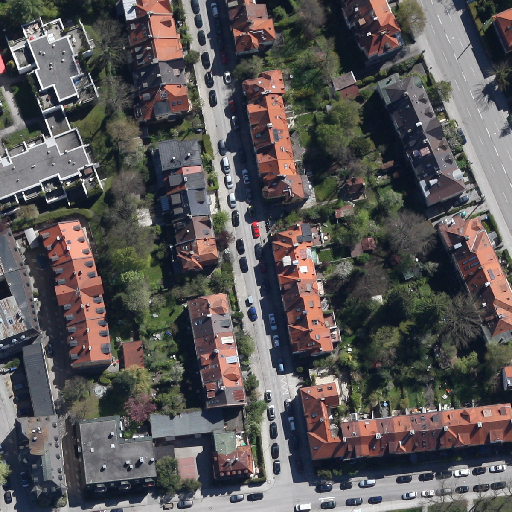
Referring expression: road